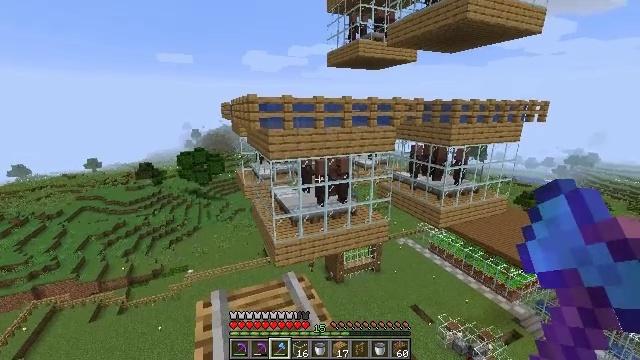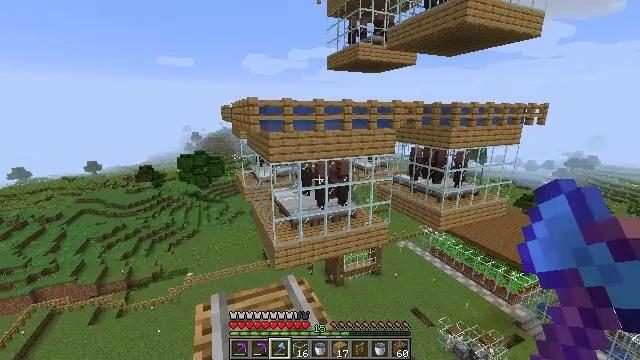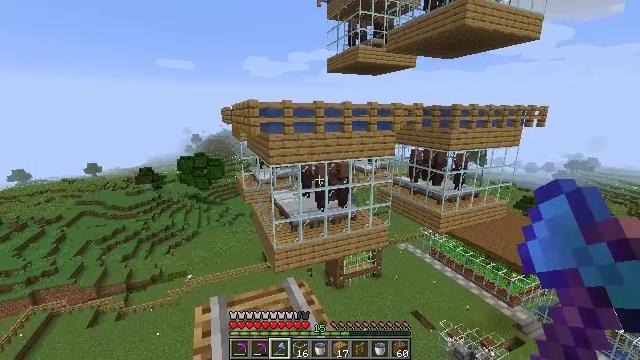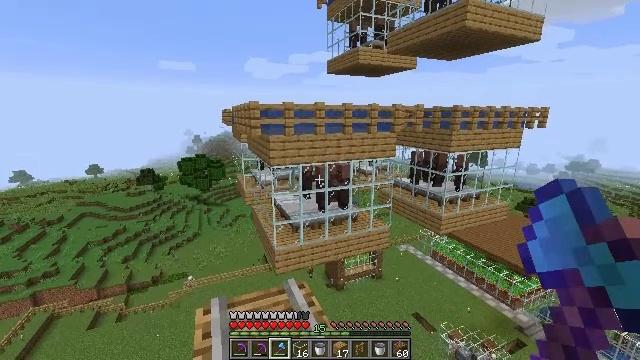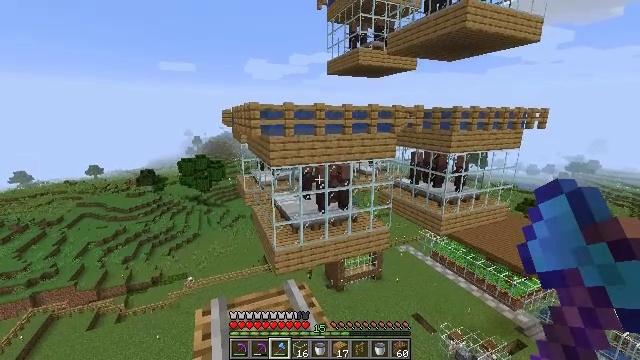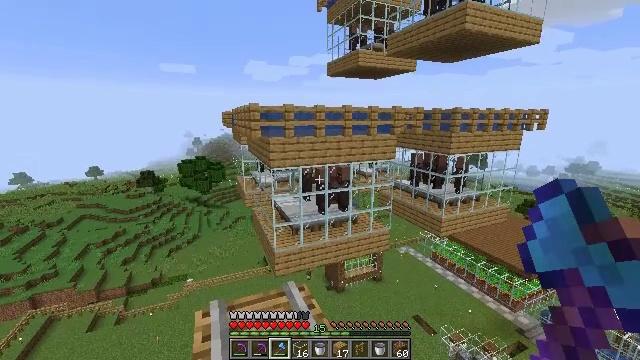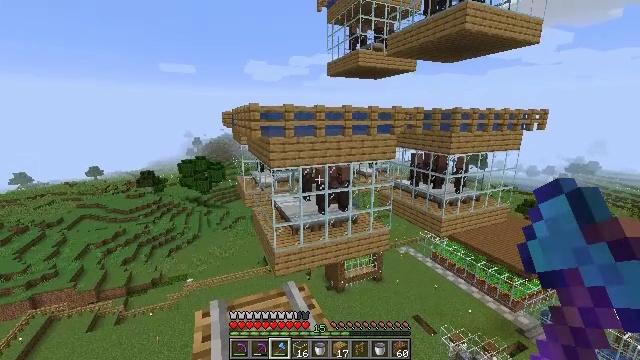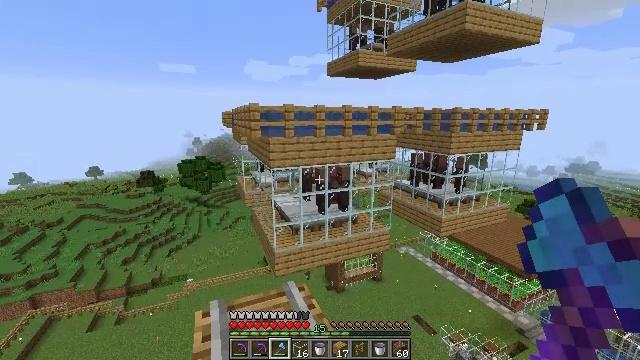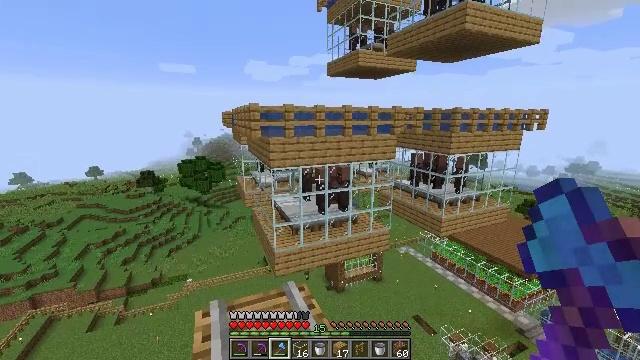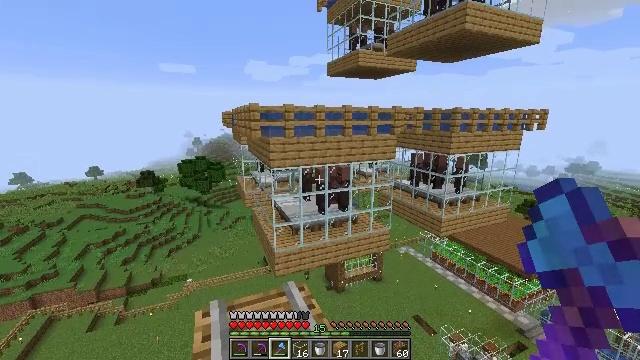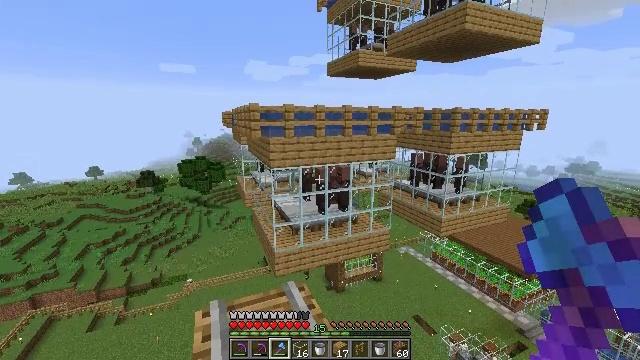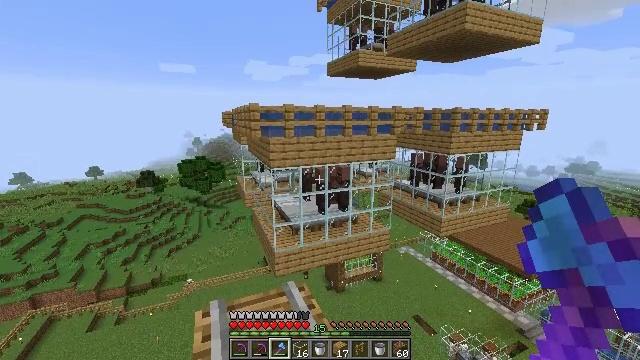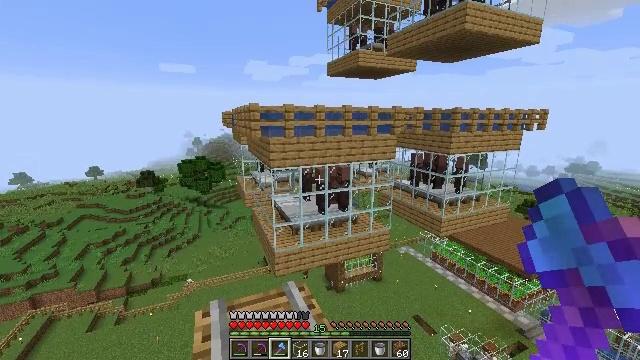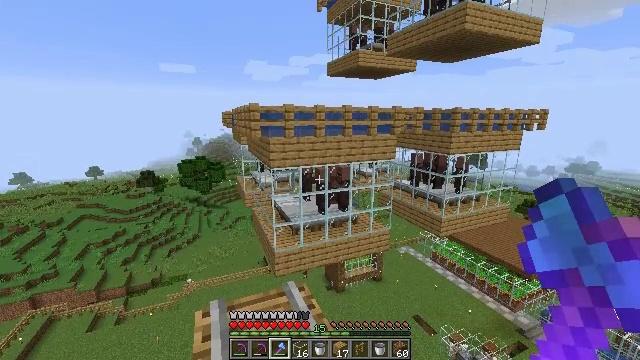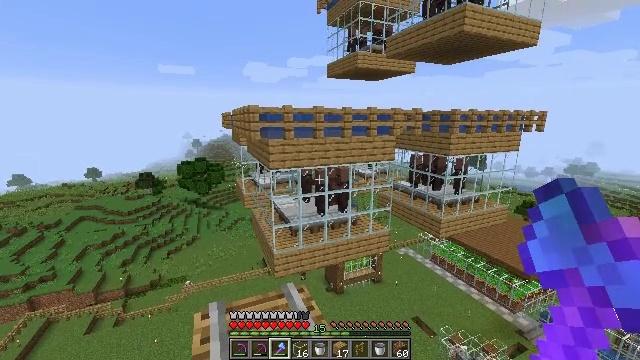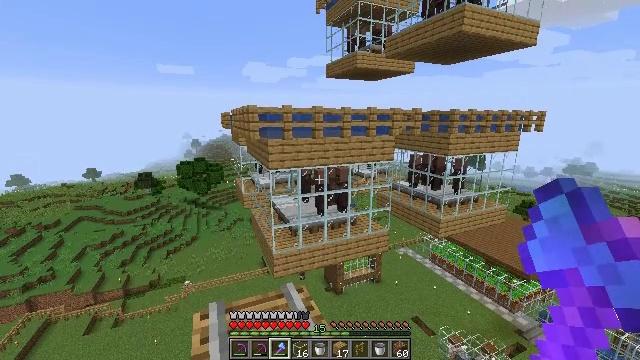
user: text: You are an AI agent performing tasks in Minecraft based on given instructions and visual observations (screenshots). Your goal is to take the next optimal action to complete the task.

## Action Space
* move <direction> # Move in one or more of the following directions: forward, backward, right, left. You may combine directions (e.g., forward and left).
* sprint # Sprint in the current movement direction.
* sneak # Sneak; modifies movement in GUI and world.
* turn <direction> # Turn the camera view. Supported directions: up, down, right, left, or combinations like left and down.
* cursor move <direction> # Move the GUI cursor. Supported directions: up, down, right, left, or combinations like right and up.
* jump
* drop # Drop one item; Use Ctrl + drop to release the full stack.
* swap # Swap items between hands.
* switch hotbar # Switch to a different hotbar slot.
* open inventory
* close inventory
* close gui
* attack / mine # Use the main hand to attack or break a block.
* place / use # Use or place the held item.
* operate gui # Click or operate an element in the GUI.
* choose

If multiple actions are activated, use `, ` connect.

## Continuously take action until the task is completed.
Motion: motion action
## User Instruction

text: Gather the rail for future use.
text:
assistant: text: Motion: no_op
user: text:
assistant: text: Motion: no_op
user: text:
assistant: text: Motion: no_op
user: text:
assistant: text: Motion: no_op
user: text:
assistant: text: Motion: no_op
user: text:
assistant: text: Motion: no_op
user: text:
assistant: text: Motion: no_op
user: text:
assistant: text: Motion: no_op
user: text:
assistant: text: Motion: no_op
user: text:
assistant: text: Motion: no_op
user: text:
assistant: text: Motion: no_op
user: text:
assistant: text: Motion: no_op
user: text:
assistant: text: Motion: no_op
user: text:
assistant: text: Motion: no_op
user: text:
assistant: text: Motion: no_op
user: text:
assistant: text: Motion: no_op
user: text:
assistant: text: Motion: no_op
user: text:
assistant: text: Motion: no_op
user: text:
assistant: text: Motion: no_op
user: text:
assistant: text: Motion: no_op
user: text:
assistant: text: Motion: no_op
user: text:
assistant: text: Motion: no_op
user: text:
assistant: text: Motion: no_op
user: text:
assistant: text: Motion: no_op
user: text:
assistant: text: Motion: no_op
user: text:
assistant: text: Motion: no_op
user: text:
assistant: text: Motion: no_op
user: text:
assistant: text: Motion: no_op
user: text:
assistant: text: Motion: no_op
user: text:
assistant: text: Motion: no_op